Question: I uploaded a build to iTunes connect. When the processing gets completed, it shows the error,
> 'There was an error importing this build.'
I know this question has been asked before, but their solutions don't help me out. So I'm asking this question.
I have tried disabling bitcode. But it didn't work
For reference

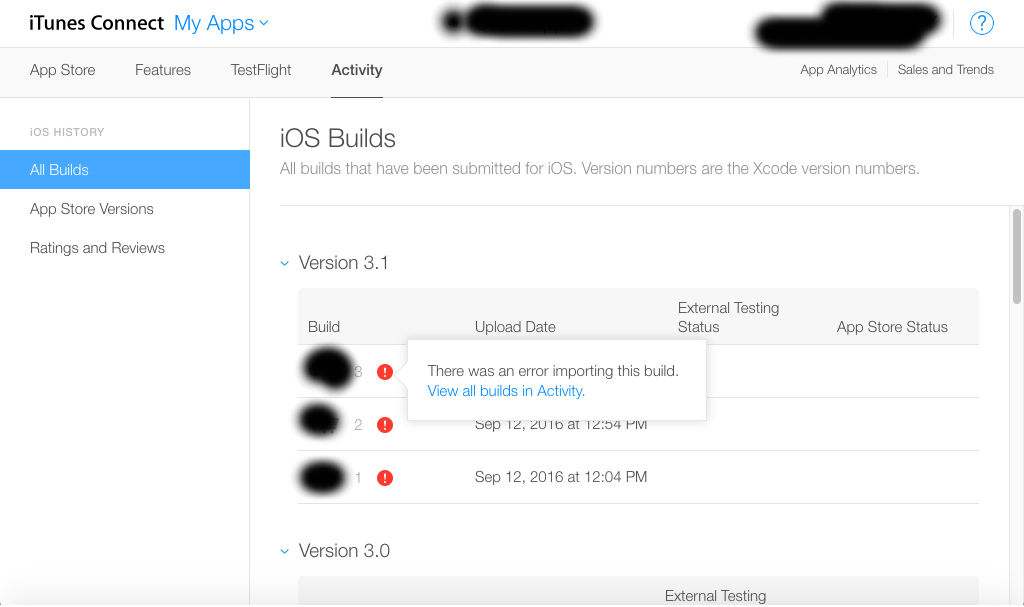
Answer: Finally I got a solution.
Actually the issue was, I had GooglePlus library in my framework folder. I wasn't using it but it was there. Which not allowing the binary to be thinned. I just had to remove the GooglePlus library and it worked!!